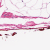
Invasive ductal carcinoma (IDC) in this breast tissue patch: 0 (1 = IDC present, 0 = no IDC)